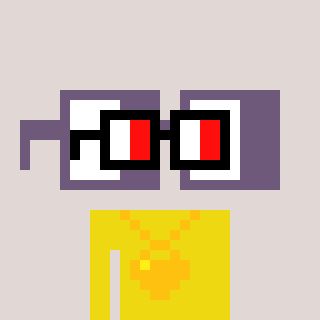
a pixel art character with square glasses with black frames and red eyes, a glasses-shaped head and a yellow-colored body on a warm background